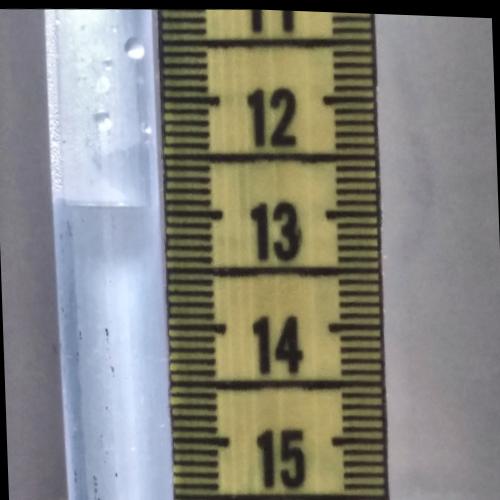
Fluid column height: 13.0 cm